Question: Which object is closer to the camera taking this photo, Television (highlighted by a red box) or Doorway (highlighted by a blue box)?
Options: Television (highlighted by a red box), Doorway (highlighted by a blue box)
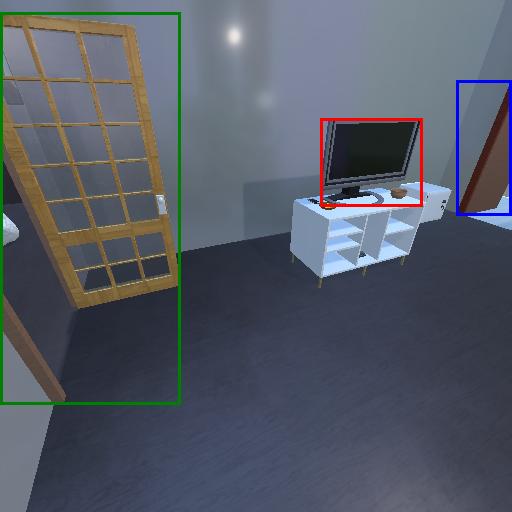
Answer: Television (highlighted by a red box)